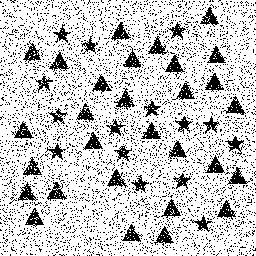
Squares: 0
Triangles: 29
Stars: 15
Total shapes: 44